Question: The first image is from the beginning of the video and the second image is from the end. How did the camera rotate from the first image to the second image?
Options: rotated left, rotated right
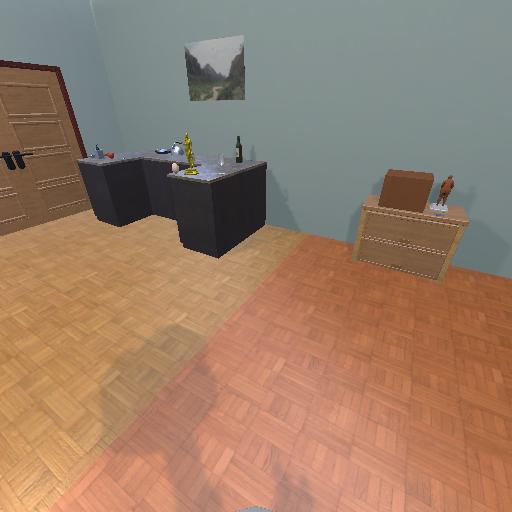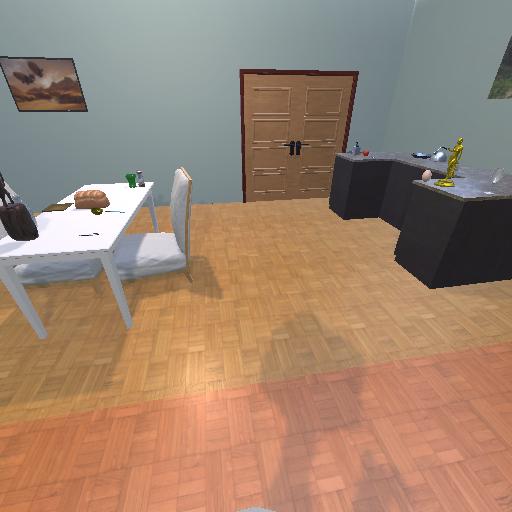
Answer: rotated left